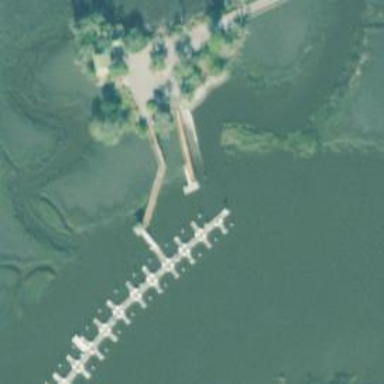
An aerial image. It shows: Slipway on leisure land.